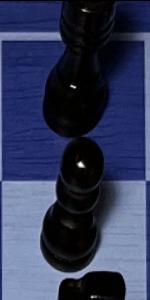
Label: Pawn_Black